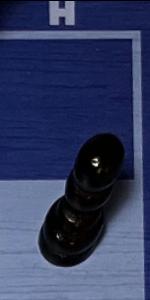
Label: Pawn_Black